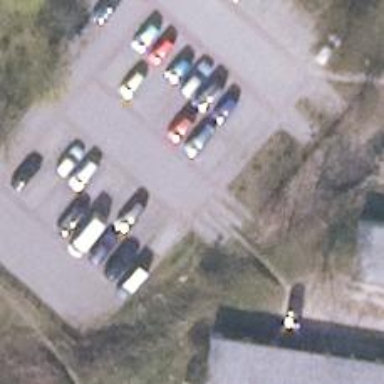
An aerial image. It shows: Parking aisle designated as service road.